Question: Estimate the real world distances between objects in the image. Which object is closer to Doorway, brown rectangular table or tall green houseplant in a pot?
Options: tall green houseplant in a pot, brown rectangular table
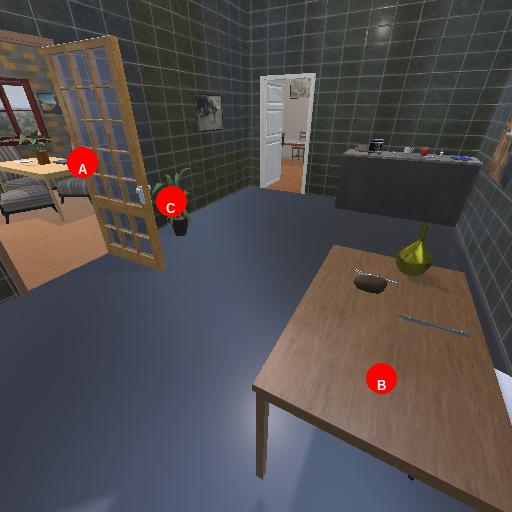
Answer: tall green houseplant in a pot